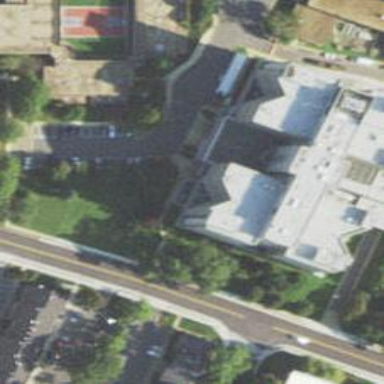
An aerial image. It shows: Public building.